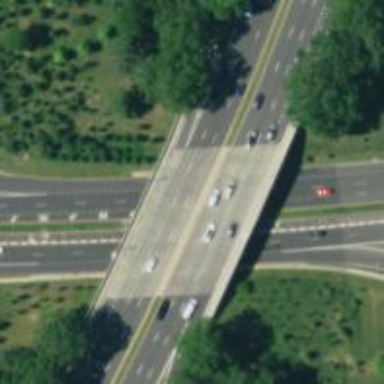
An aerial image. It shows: Primary highway bridge designed as expressway.